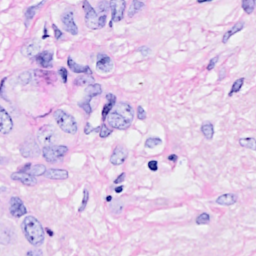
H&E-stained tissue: Breast